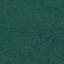
Land use / land cover class: Forest